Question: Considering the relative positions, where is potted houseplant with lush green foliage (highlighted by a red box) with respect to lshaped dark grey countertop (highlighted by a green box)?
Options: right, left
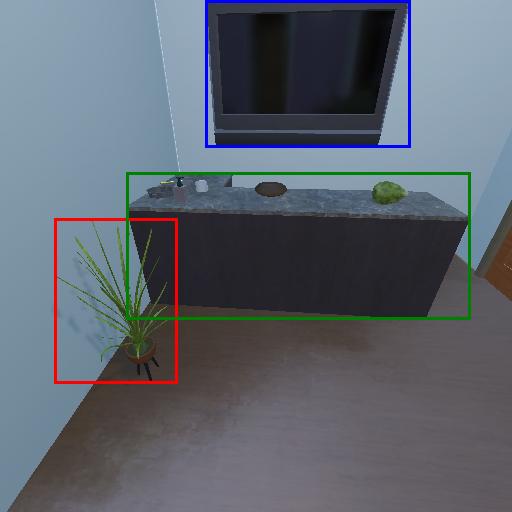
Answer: right